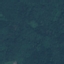
Land use / land cover class: Forest